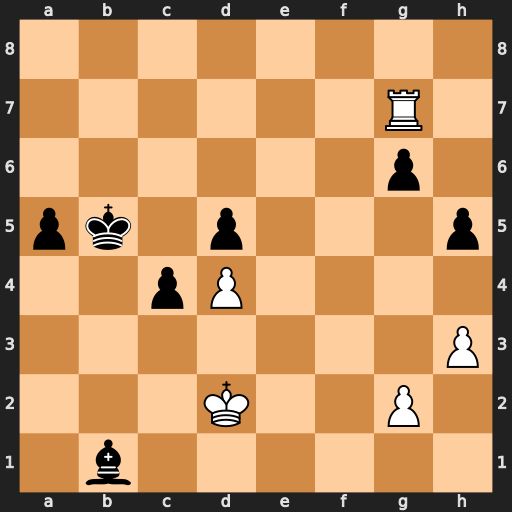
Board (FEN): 8/6R1/6p1/pk1p3p/2pP4/7P/3K2P1/1b6
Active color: w
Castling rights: -
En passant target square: -
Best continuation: Rb7+ Kc6 Rxb1